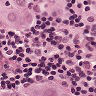
Metastatic tissue present: yes